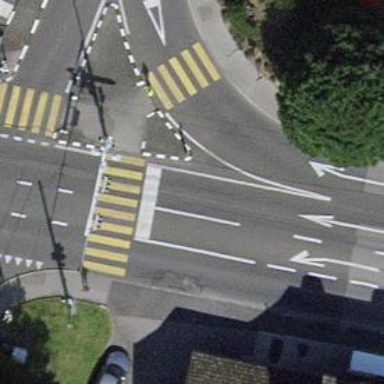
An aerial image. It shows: Road with traffic signals controlling the flow of traffic.